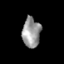
Tissue: skin
Cell type: Epithelial cells
Senescence score: 0.2584
Nuclear area (px): 524
Mean DAPI intensity: 153.286